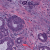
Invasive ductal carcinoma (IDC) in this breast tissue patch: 1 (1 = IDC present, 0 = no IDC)